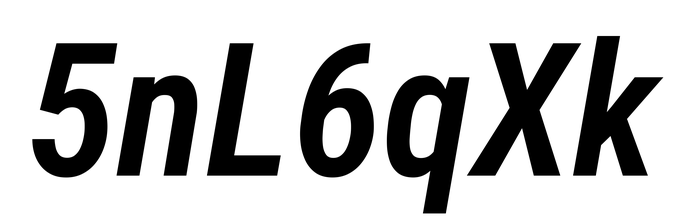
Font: Roboto-Italic_Condensed_SemiBold_Italic